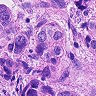
Metastatic tissue present: yes